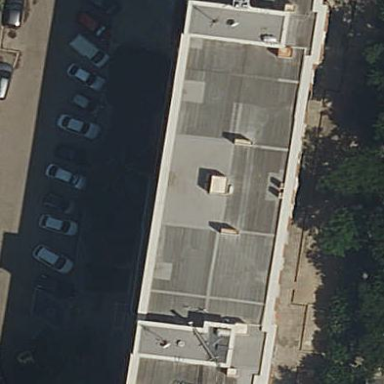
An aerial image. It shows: Public building.